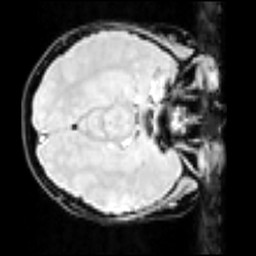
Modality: inplaneT1
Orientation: axial
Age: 27
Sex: female